Aerial crown-view tile of a tropical tree (Barro Colorado Island, Panama), acquired 20250818:
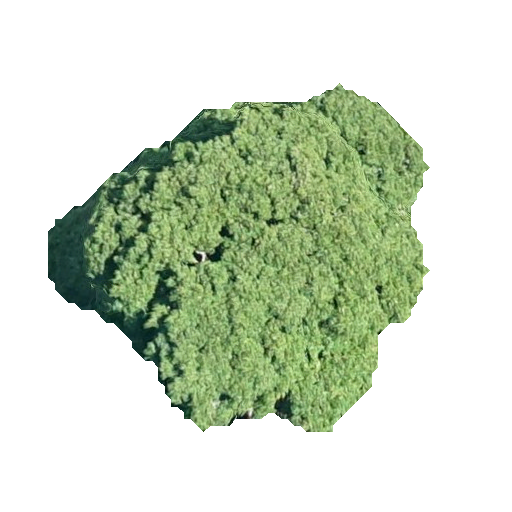
Species: Handroanthus guayacan
GBIF accepted scientific name: Handroanthus guayacan
Crown area: 129.352 m²